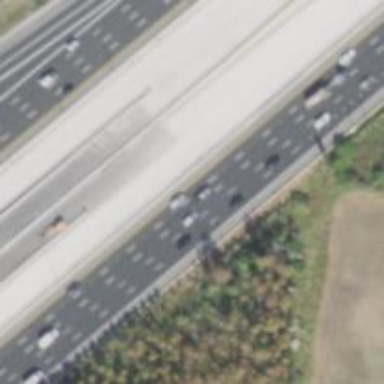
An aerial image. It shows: Motorway link with embankment.